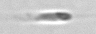
Label: flagellate_morphotype3